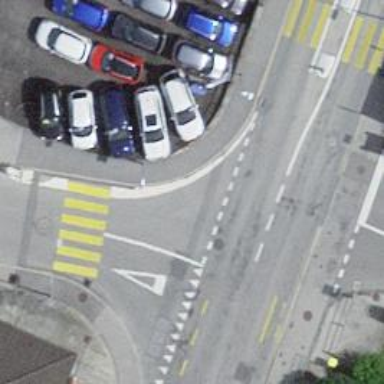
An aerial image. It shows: Road with "give way" sign.